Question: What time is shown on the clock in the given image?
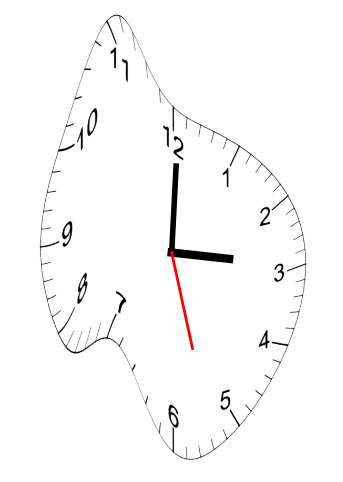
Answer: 03:00:27